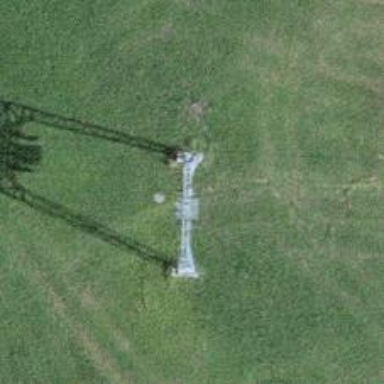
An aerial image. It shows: Pylon for aerialway.